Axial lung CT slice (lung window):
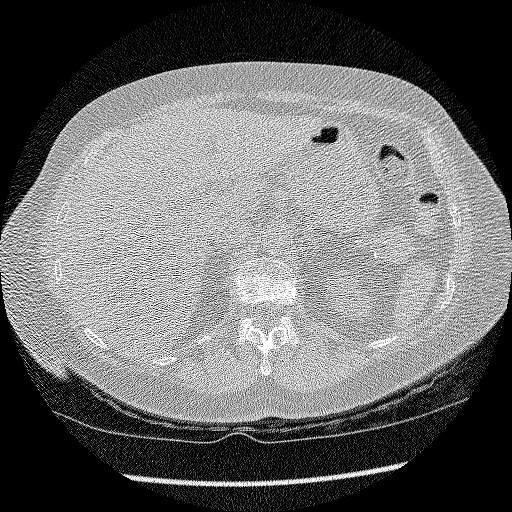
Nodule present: no